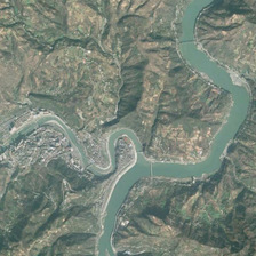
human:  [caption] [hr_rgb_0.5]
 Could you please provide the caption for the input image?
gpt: This is a mountain.

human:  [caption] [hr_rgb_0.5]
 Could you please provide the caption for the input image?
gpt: This is a very high mountain.

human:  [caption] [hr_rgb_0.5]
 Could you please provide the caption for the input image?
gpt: This is a very high mountain.

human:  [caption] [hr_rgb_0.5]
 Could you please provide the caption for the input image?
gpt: This is a very high mountain.

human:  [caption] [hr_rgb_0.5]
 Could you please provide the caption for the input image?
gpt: It is a very high mountain.